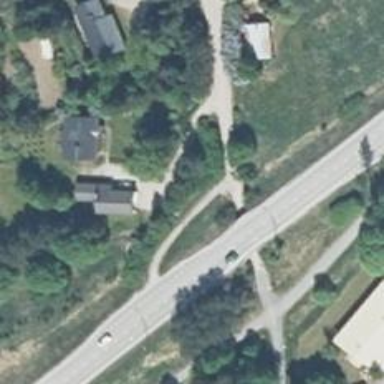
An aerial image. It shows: Cycleway.